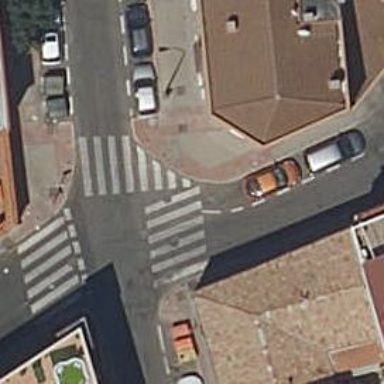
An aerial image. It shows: Uncontrolled crossing on the road.